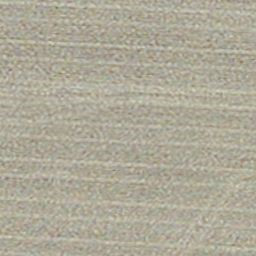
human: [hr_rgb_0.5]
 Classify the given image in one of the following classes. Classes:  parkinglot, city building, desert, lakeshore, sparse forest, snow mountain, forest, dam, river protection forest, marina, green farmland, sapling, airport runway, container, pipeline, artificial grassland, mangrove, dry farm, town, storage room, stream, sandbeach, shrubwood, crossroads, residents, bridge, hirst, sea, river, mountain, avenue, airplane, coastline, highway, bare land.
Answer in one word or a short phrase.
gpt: dry farm